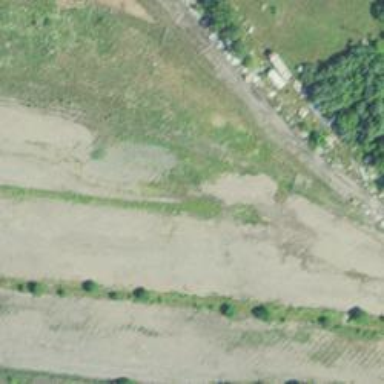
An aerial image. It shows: Disused railway spur line.